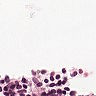
Metastatic tissue present: no